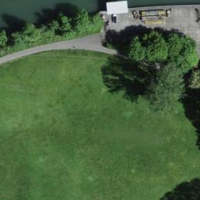
EUNIS habitat code: 25
Species observed at this site:
Certhia brachydactyla
Tachybaptus ruficollis
Corvus corone
Fulica atra
Dendrocopos major
Sylvia atricapilla
Chroicocephalus ridibundus
Phylloscopus collybita
Larus michahellis
Cygnus olor
Gallinula chloropus
Cuculus canorus
Erithacus rubecula
Pica pica
Phoenicurus ochruros
Garrulus glandarius
Columba livia
Falco tinnunculus
Picus viridis
Cyanistes caeruleus
Alopochen aegyptiaca
Sturnus vulgaris
Anas platyrhynchos
Aythya ferina
Chloris chloris
Aythya fuligula
Passer domesticus
Fringilla coelebs
Carduelis carduelis
Columba palumbus
Turdus merula
Phalacrocorax carbo
Parus major
Mergus merganser
Motacilla alba
Delichon urbicum